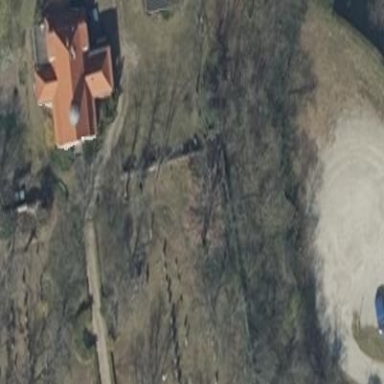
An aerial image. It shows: Cemetery.